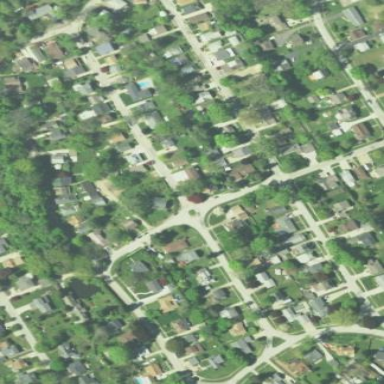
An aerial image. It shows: Neighborhood.